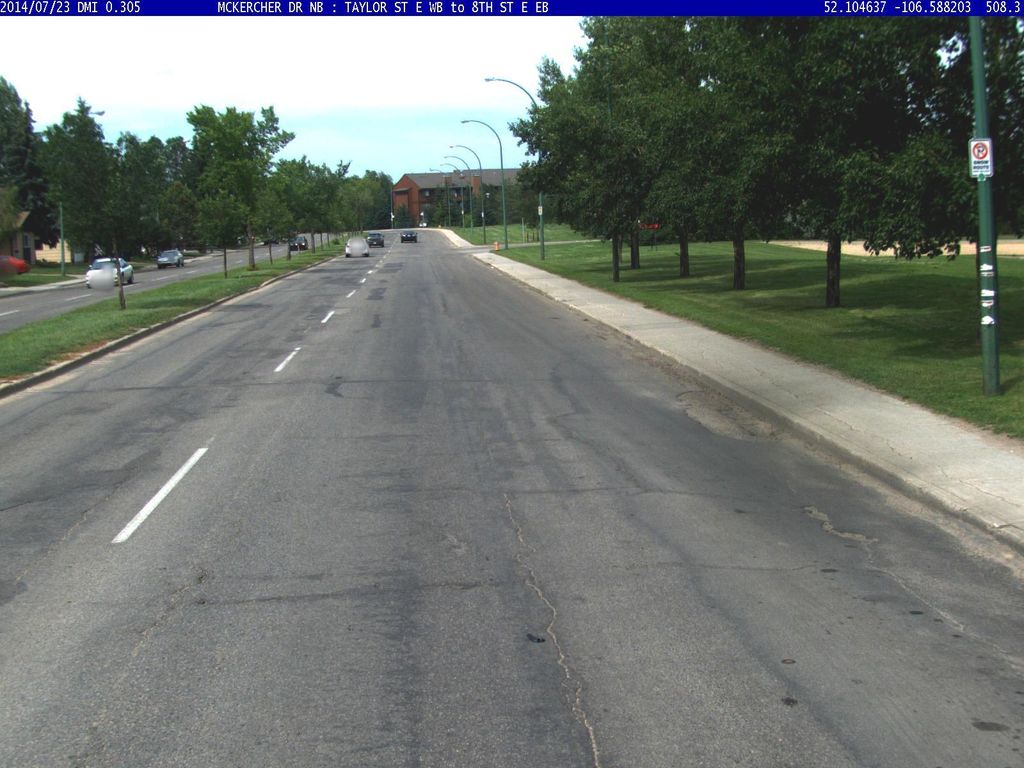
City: saskatoon